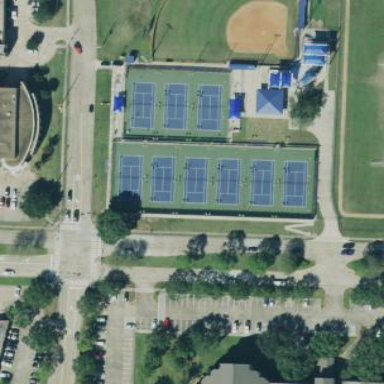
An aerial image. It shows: Tennis court in leisure pitch.